Question: I'm trying round a Double value with two decimal places:
var x = 0.68999999999999995
var roundX = round(x * 100.0) / 100.0
println(roundX) // print 0.69
If print the value is correct.. but the var value isn't that i expect, continue 0.68999999999999995

I need the Double value... not String like other StackOverflow answers :(
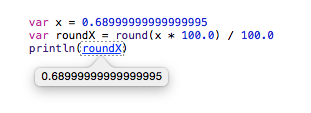
Answer: Floating point numbers like doubles do not have a number of decimal places. They store values in binary, and a value like .69 can't be represented exactly. It's just the nature of binary floating point on computers.
Use a number formatter, or use String(format:) as @KRUKUSA suggests
'''
var x:Double = 0.68999999999999995
let stringWithTwoDecimals = String(format: "%.2f", x)
println(stringWithTwoDecimals)
'''